Field crop: tomato
Growth stage: 2
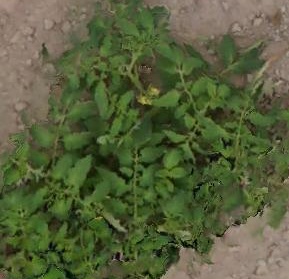
Species: tomato